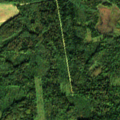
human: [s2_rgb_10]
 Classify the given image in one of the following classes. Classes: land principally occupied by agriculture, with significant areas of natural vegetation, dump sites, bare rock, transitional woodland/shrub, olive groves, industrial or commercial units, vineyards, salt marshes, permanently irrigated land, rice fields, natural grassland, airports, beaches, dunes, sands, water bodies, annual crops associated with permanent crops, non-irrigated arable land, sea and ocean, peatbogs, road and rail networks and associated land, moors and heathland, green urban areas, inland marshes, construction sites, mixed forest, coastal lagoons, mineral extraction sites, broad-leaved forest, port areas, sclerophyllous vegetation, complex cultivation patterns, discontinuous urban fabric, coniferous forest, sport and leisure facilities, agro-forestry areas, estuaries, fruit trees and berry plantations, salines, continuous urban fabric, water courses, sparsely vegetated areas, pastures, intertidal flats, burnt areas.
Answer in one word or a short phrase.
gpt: non-irrigated arable land, coniferous forest, mixed forest, transitional woodland/shrub